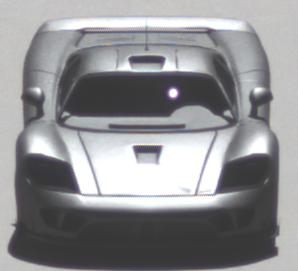
Make: Saleen
Model: S7
Detailed model: -
Model produced from: 2000
Model produced until: 2008
Doors: 2
Color: gray
Road condition: dry road
Daytime: midday
Contrast: high contrast